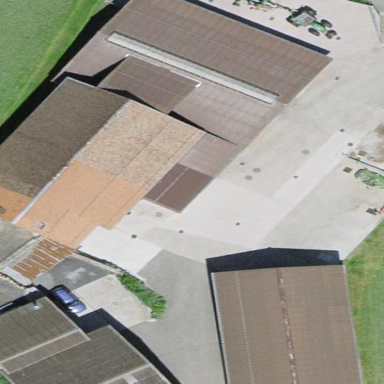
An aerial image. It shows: Farm with farmyard.